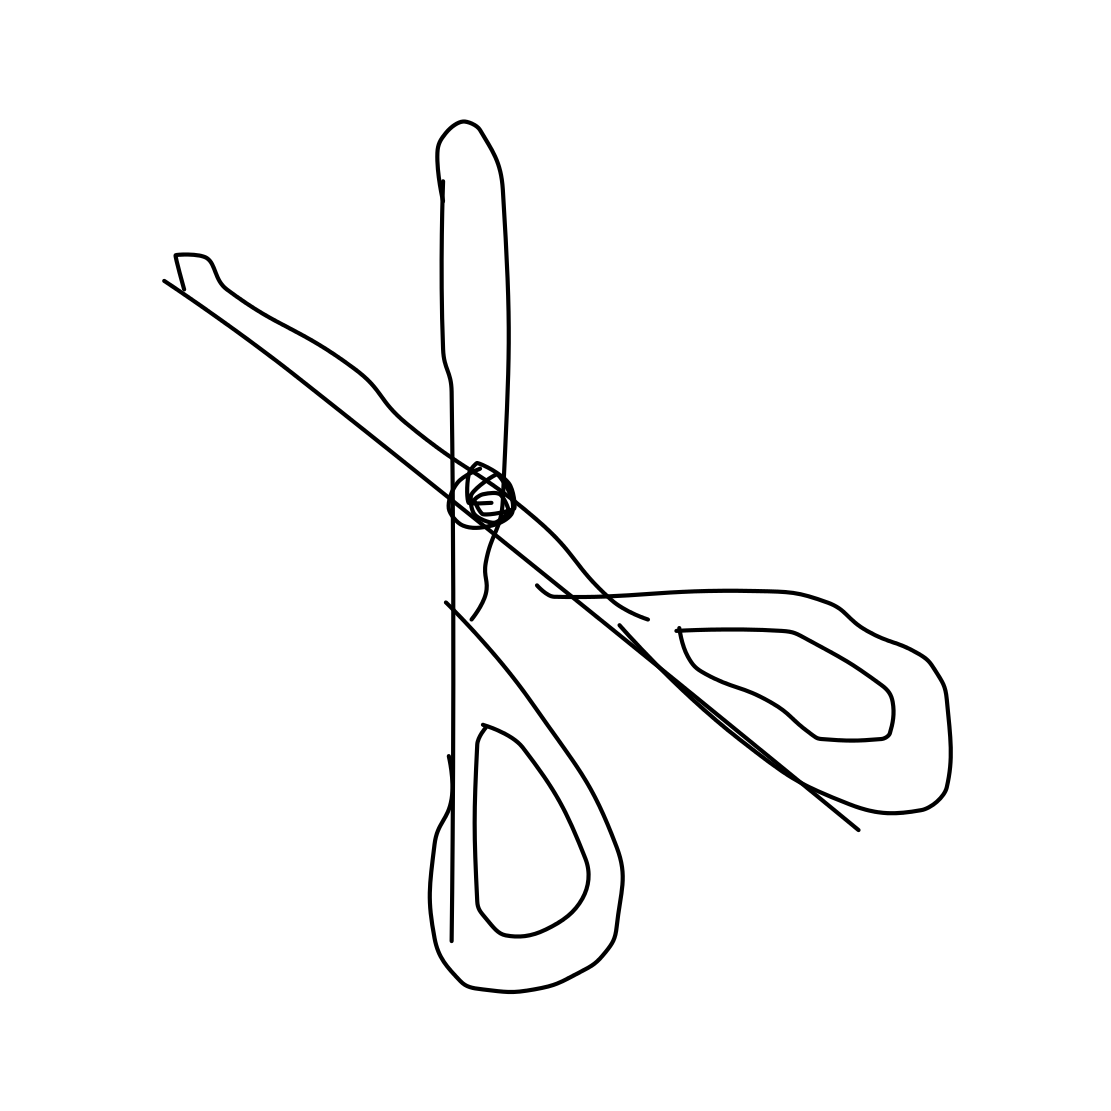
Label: scissors